Field crop: maize
Growth stage: 2
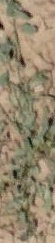
Species: convolvulus